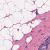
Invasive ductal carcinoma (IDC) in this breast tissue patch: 1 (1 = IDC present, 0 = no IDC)